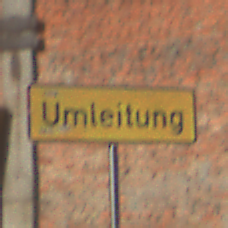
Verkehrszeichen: Umleitungsankuendigung
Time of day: MorningAfternoon
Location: Outdoor (Suburban)
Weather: PartlyCloudy
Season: NotSpecified
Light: Natural